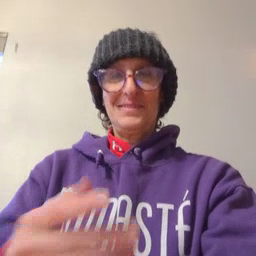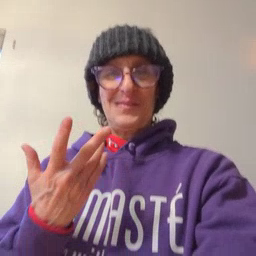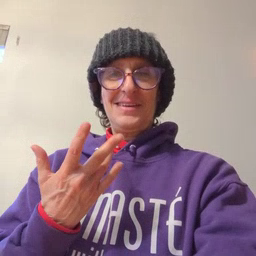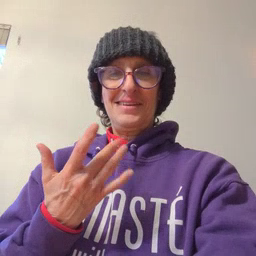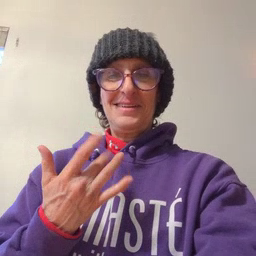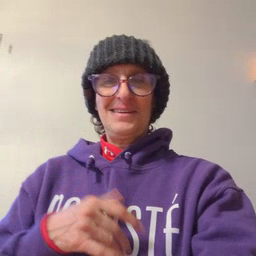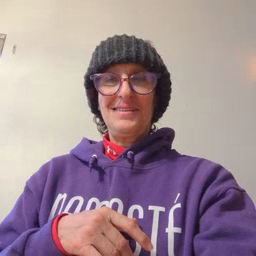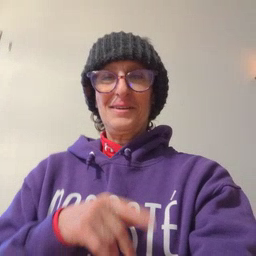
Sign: wait